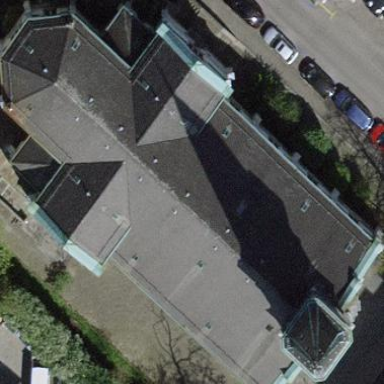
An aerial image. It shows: Part of building.